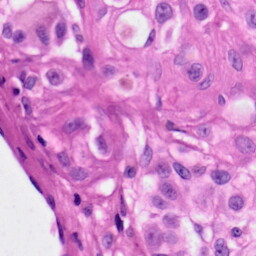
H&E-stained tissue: Skin